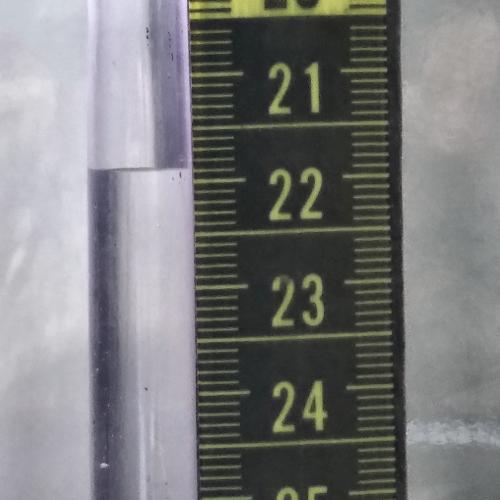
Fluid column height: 21.9 cm